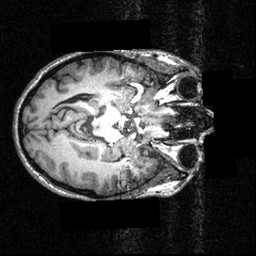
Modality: T1w
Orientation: axial
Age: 22
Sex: female
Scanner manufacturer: siemens
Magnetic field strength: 3.951 T
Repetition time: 1.5 s
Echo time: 0.00335 s